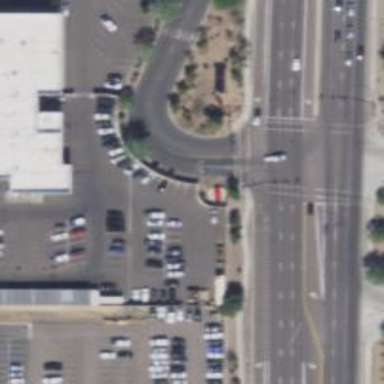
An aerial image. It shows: Solid stop line on the road marking.